Question: I have a MonoTouch.Dialog 'DialogViewController' which adds a custom 'UIView' to the 'NavigationItem.Views' object.
The 'UIView' has a height of 25, and it's frame is set as follows:
'''
Frame = new System.Drawing.RectangleF(0f, 44f, UIScreen.MainScreen.ApplicationFrame.Width, 25f);
'''

'''
_toolbar = new UIView();
this.NavigationController.NavigationBar.Add (_toolbar);
'''
How do I make the tableview appear after the 'UIView'?
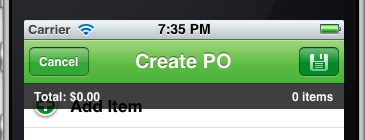
Answer: As I couldn't get Miguel's answer working, I ended up using jonathanpeppers idea from above and set the 'UITableView.HeaderView' property to be a view which was the same size as the 'UIView' I had added to the bottom of the 'UINavigationBar'.
'''
this.TableView.HeaderView = new UIView (new RectangleF(0, 0, 25f, 0));
'''